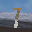
Label: 1